Question: I am trying to use Charts from Visual Studio 2010.
Here is the code used on page load in .aspx.vb file
'''
Dim o_cmd As SqlCommand
Dim o_reader As SqlDataReader
Dim ds As New Data.DataSet
Dim myCommand As SqlDataAdapter
o_Con = New SqlConnection(Gbl.DataS)
o_Con.Open()
S_Sql = "SELECT Exam, ResultGrade FROM RegAppear WHERE (UID=" & Val(Session("UID")) & ")"
o_cmd = New SqlCommand(S_Sql, o_Con)
o_reader = o_cmd.ExecuteReader
Chart1.Series("Default").Points.DataBindXY(o_reader, "Exam", o_reader, "ResultGrade")
o_reader.Close()
o_Con.Close()
'''
Here is the code from aspx file
'''
<asp:chart id="Chart1" runat="server" BackColor="#D3DFF0"
BorderColor="26, 59, 105" Palette="BrightPastel" BorderlineDashStyle="Solid"
BackSecondaryColor="White" BackGradientStyle="TopBottom" BorderWidth="2"
Width="600px" RightToLeft="Yes" >
<titles>
<asp:Title ShadowColor="32, 0, 0, 0" Font="Trebuchet MS, 14.25pt, style=Bold" ShadowOffset="3" Text="Performance in Different Subjects" ForeColor="26, 59, 105">
</asp:Title>
</titles>
<legends>
<asp:Legend Enabled="False" IsTextAutoFit="False" Name="Default" BackColor="Transparent" Font="Trebuchet MS, 8.25pt, style=Bold"></asp:Legend>
</legends>
<borderskin SkinStyle="Emboss"></borderskin>
<series>
<asp:Series IsValueShownAsLabel="True" ChartArea="ChartArea1" Name="Default"
CustomProperties="LabelStyle=Bottom" BorderColor="180, 26, 59, 105"
LabelFormat="#"></asp:Series>
</series>
<chartareas>
<asp:ChartArea Name="ChartArea1" BorderColor="64, 64, 64, 64" BorderDashStyle="Solid" BackSecondaryColor="White" BackColor="64, 165, 191, 228" ShadowColor="Transparent" BackGradientStyle="TopBottom">
<axisy2 Enabled="False"></axisy2>
<axisx2 Enabled="False"></axisx2>
<area3dstyle Rotation="10" Perspective="10" Inclination="15" IsRightAngleAxes="False" WallWidth="0" IsClustered="False" />
<axisy LineColor="64, 64, 64, 64" IsLabelAutoFit="False" ArrowStyle="Triangle" LabelAutoFitStyle="None">
<MajorGrid LineColor="64, 64, 64, 64" />
</axisy>
<axisx LineColor="64, 64, 64, 64" IsLabelAutoFit="True" ArrowStyle="Triangle" IsReversed="False" TextOrientation="Auto" LabelAutoFitStyle="LabelsAngleStep90" IsInterlaced="True" LogarithmBase="10">
<MajorGrid LineColor="64, 64, 64, 64" />
</axisx>
</asp:ChartArea>
</chartareas>
</asp:chart>
'''
Here is the output on Browser-

Problem is on the X axis where only alternative names of the exams are seen. Here is the list of exams I see when query is made directly to the database but as seen in the image alternative names are shown in graph.
'''
COMED K MOCK- 1 2012
AIIMS Nov-2009
AIIMS Nov-2007
AIIMS May-2006
APPG- 2008
APPG- 2009
2012-13- Aimmds- Periodontics-1
2012-13- Aimmds- Microbiology-2
2012-13- Aimmds- Microbiology-1
C33- AimMDS2012-AIIMS Mock N2
2012-13- Aimmds- Gen Histo And embryology
'''
Do we have a way to make sure all the name of exams are shown in the x axis ?
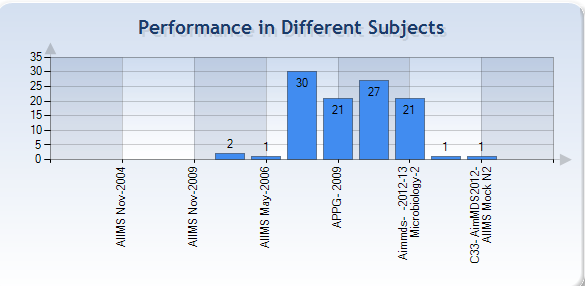
Answer: I could find the solution.. Adding here so that in future other can also use..
By changing AxisX internal all names of series are seen
Chart1.ChartAreas("ChartArea1").AxisX.Interval = 1